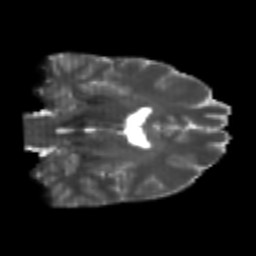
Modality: T2w
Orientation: coronal
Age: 24
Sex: male
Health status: healthy
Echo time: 0.074 s